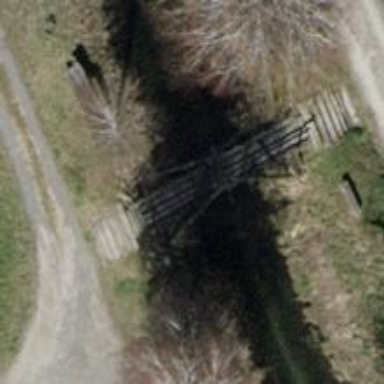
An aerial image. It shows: Road with steps.